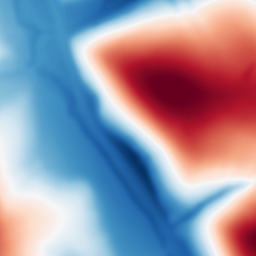
Category: multiscale
Decomposition family: dog
Decomposition parameters: sigma_low: 3
sigma_high: 100
Upsampling method: quadratic
Upsampling parameters: scale: 4
Upsampling scale: 4